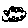
Label: cloud